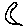
Label: moon